Aerial crown-view tile of a tropical tree (Barro Colorado Island, Panama), acquired 20240716:
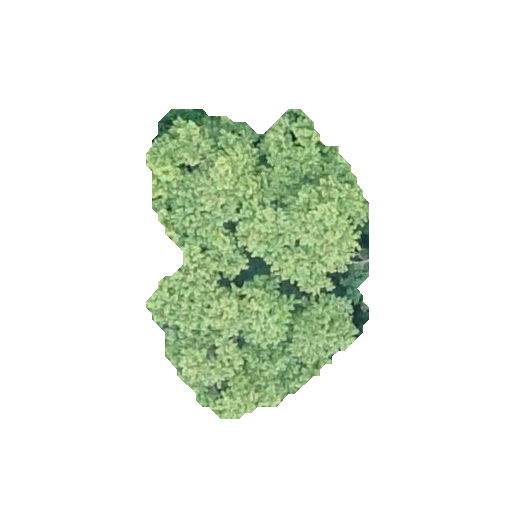
Species: Quararibea stenophylla
GBIF accepted scientific name: Quararibea stenophylla
Crown area: 82.516 m²